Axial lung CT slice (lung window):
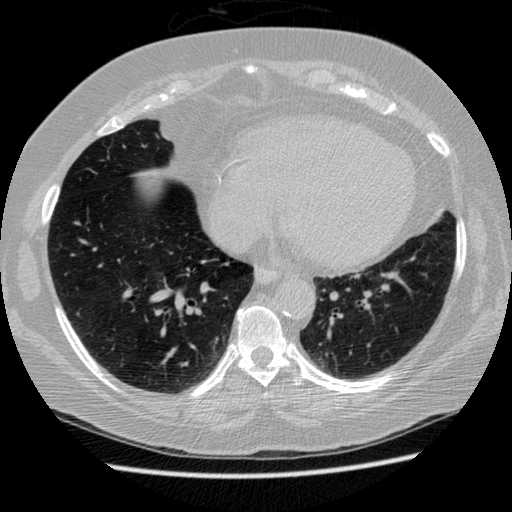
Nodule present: no